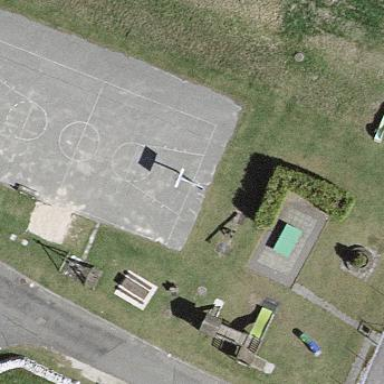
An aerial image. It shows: Basketball court located in leisure land pitch.